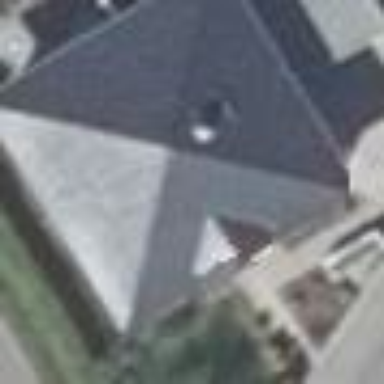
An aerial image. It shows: Detached building with pyramidal roof shape.